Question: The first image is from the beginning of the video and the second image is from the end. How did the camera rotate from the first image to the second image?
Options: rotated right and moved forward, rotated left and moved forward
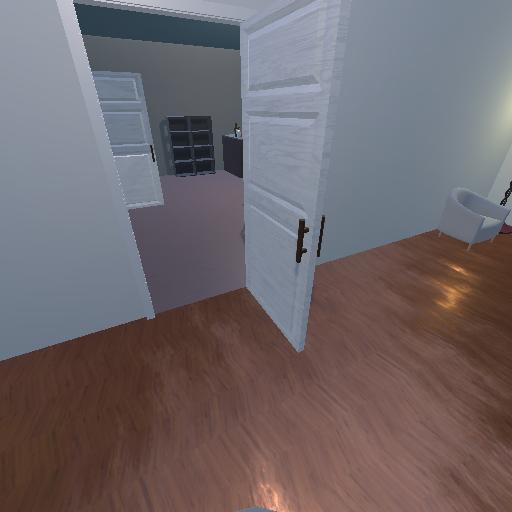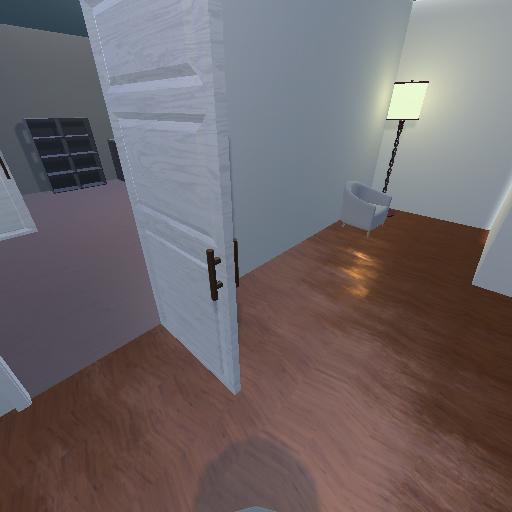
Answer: rotated right and moved forward